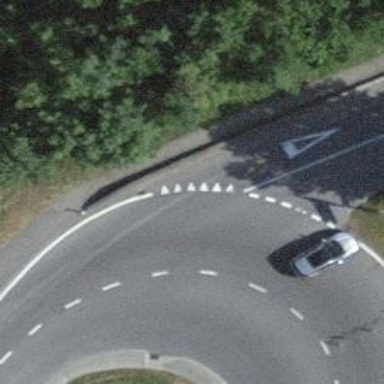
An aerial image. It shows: Road with "give way" sign.